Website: lowes
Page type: account-selection
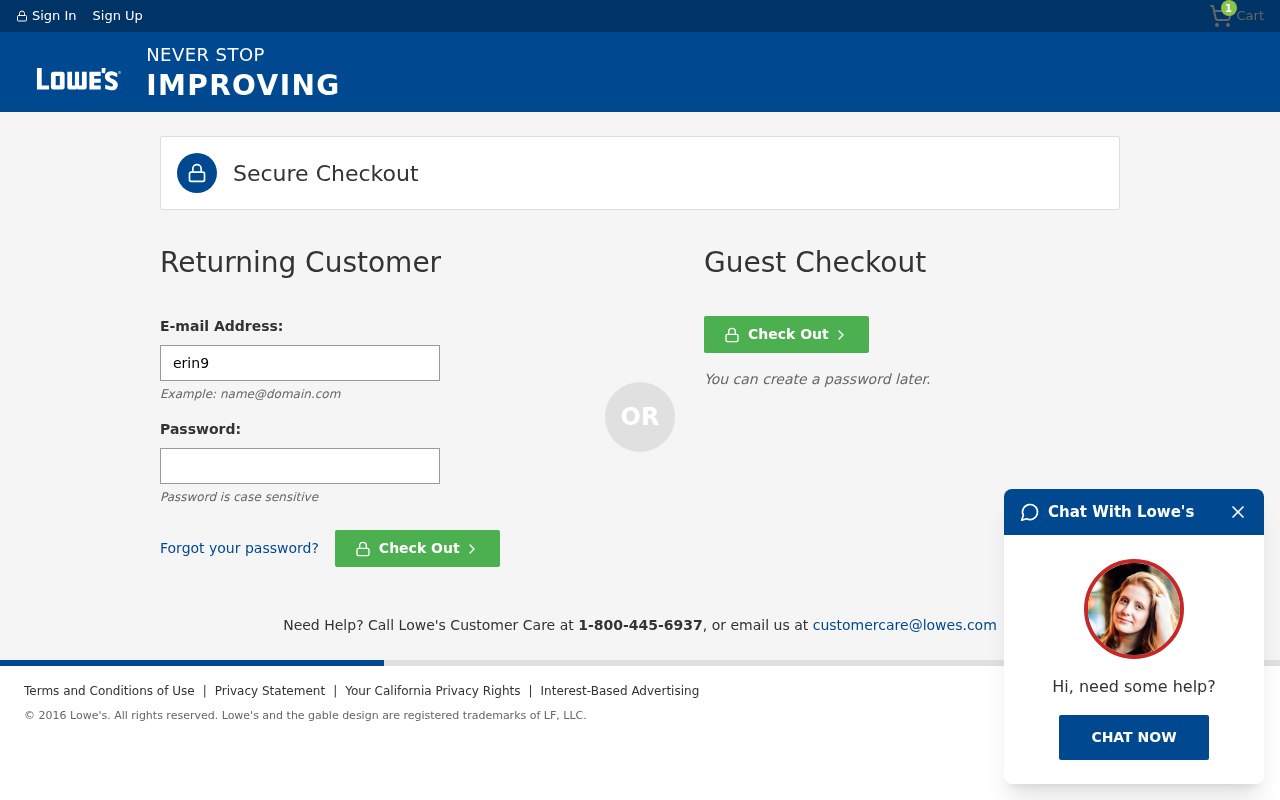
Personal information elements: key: PII_LOGIN_USERNAME
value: erin9698
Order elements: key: ORDER_NUM_ITEMS
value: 1